Current action and preconditions to check: trajectory_clear

Your task: For each precondition in the list above, predict whether it will hold at this action.

Consider the current scene as observed from the mobile robot's camera, and analyze the predicted future states of all dynamic agents (e.g., people, animals, vehicles, or any moving entities) within the NEXT SECOND.

IMPORTANT: Only answer "very likely" if you are absolutely certain—based on strong, clear evidence—that a dynamic agent will violate the precondition in the predicted future state. Do NOT answer "very likely" for unlikely, ambiguous, or low-probability risks.

Ask yourself for each precondition: Is there a high probability, with clear and convincing evidence, that the predicted future states of any dynamic agent will interfere with the predicted future state of the currently executing action within the NEXT SECOND, causing that precondition to fail?

Assess the risk level based on these predictions. Use "likely" or "very likely" if motions create a clear risk of interference.

Use "neutral" or "improbable" if agents are nearby but their predicted paths are clearly diverging or non-conflicting.

Failure Risk Categories: "very improbable", "improbable", "neutral", "likely", "very likely"

Answer Format: Output ONLY the probability_of_failure value from these categories: "very improbable", "improbable", "neutral", "likely", "very likely"

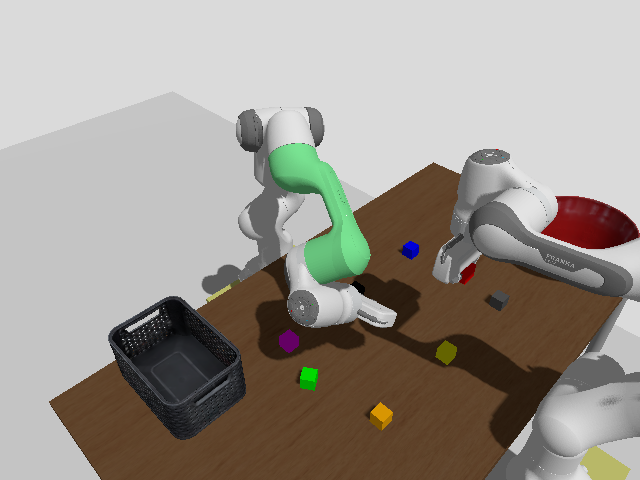

Answer: improbable